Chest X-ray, PA view. Patient: 25 years old, sex F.
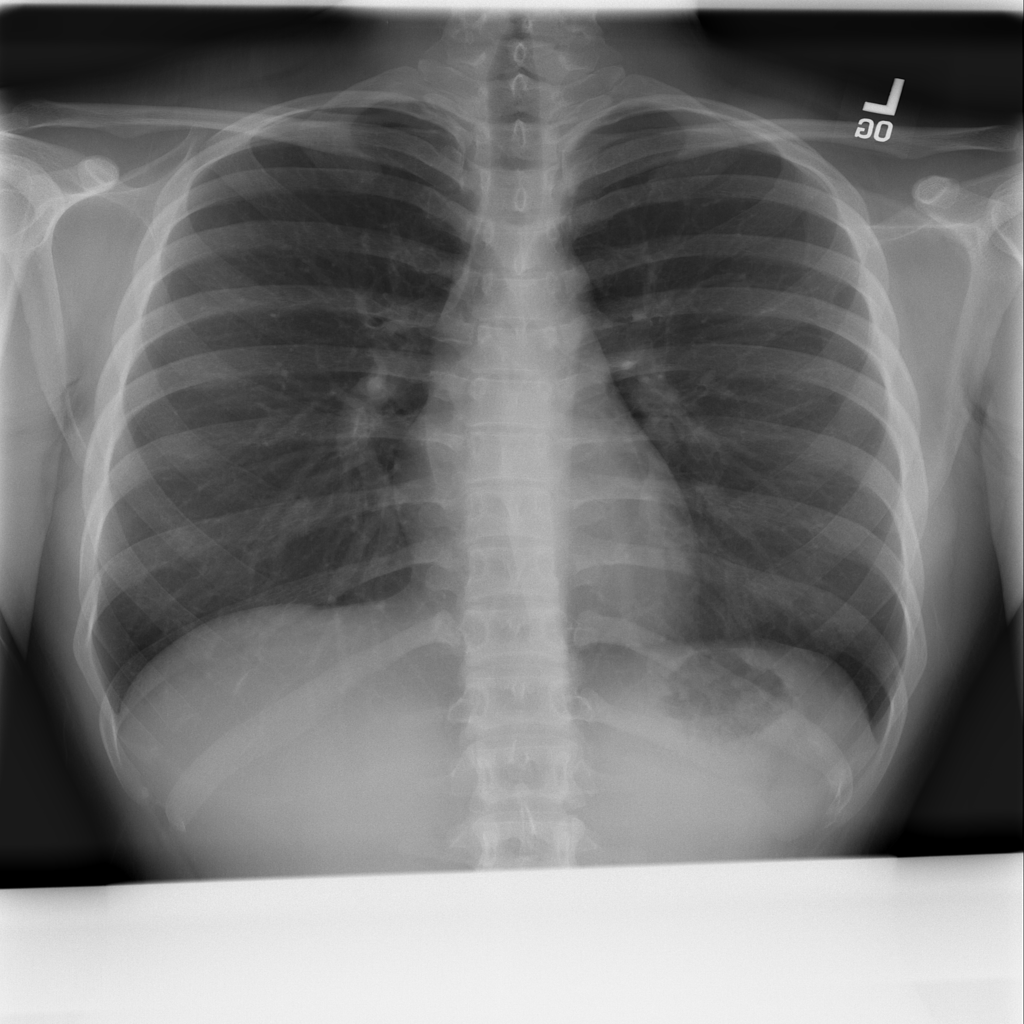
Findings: No Finding